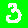
Digit: 3